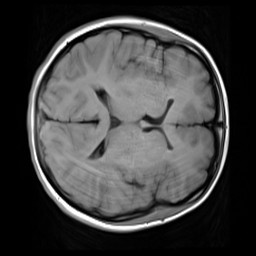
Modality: T1w
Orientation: axial
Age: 20
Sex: female
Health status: healthy
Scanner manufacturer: siemens
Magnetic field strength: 3 T
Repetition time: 4.1 s
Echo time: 0.0085 s